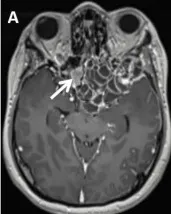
Preoperative Brain Magnetic Resonance-Imaging (MRI) and Computed tomography-scan (CT-scan). Axials. T1 + Gadolinium.
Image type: radiology (mri)